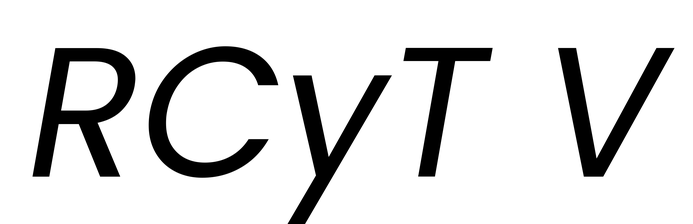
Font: Poppins-Italic